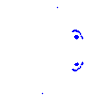
Particle: pion